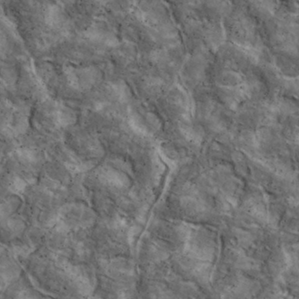
Label: non_frost